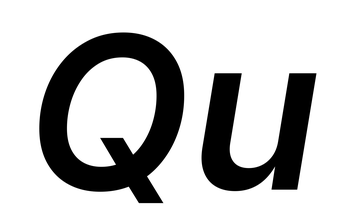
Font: Inter-Italic_SemiBold_Italic